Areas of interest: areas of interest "Park and greenspace"
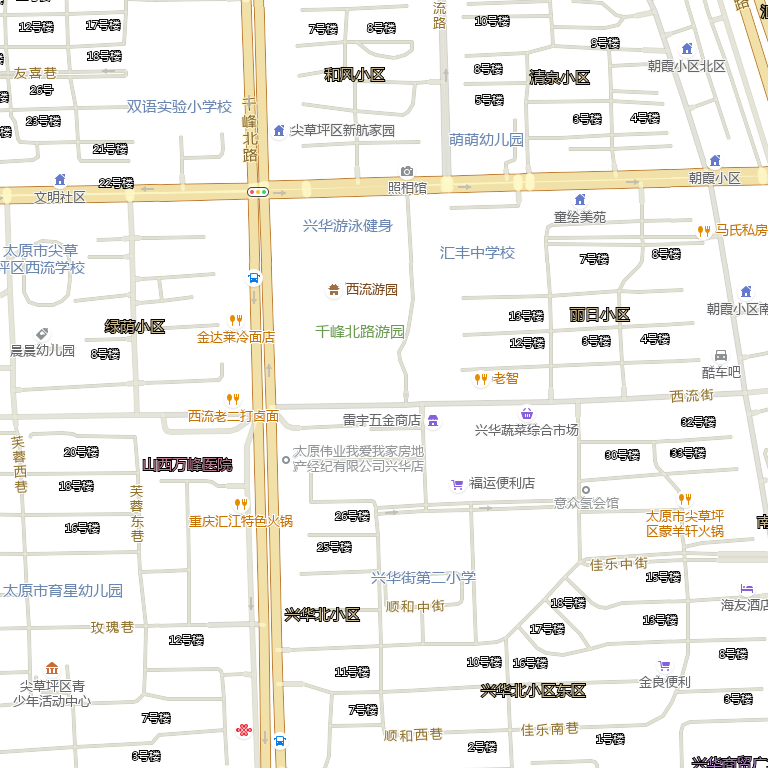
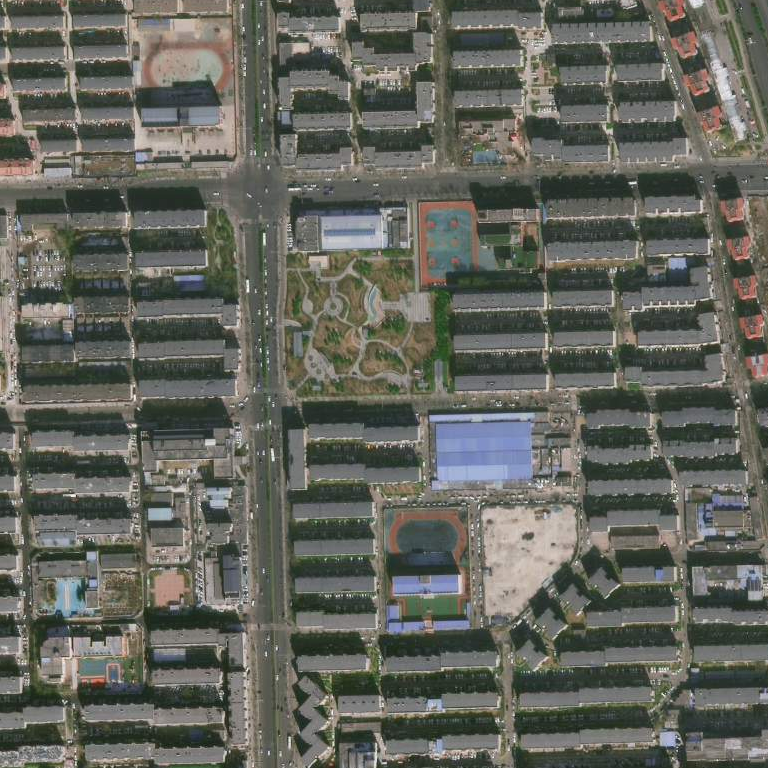